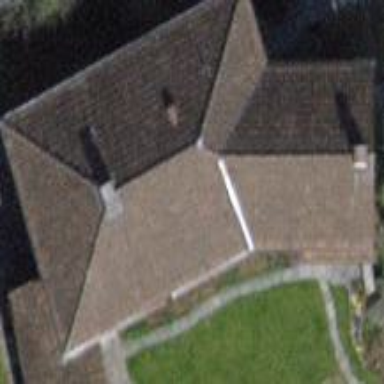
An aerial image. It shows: Gabled roof adorns the apartments building.